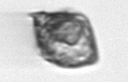
Label: Kryptoperidinium_triquetrum